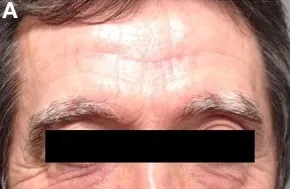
Vitiligo lesions. Depigmentation of eyebrows.
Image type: medical_photograph (skin_photograph)